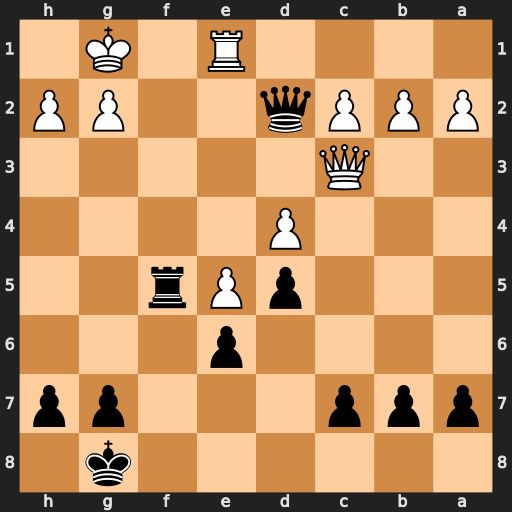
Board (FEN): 6k1/ppp3pp/4p3/3pPr2/3P4/2Q5/PPPq2PP/4R1K1
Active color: b
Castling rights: -
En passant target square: -
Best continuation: Qf2+ Kh1 Qf1+ Rxf1 Rxf1#